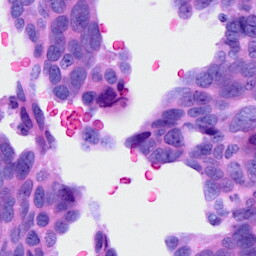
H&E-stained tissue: Ovarian